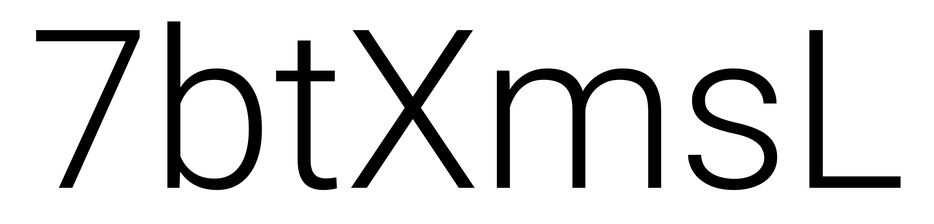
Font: Roboto_Light